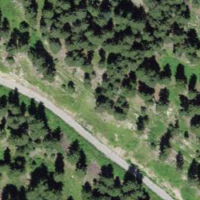
EUNIS habitat code: 43
Species observed at this site:
Aglais urticae